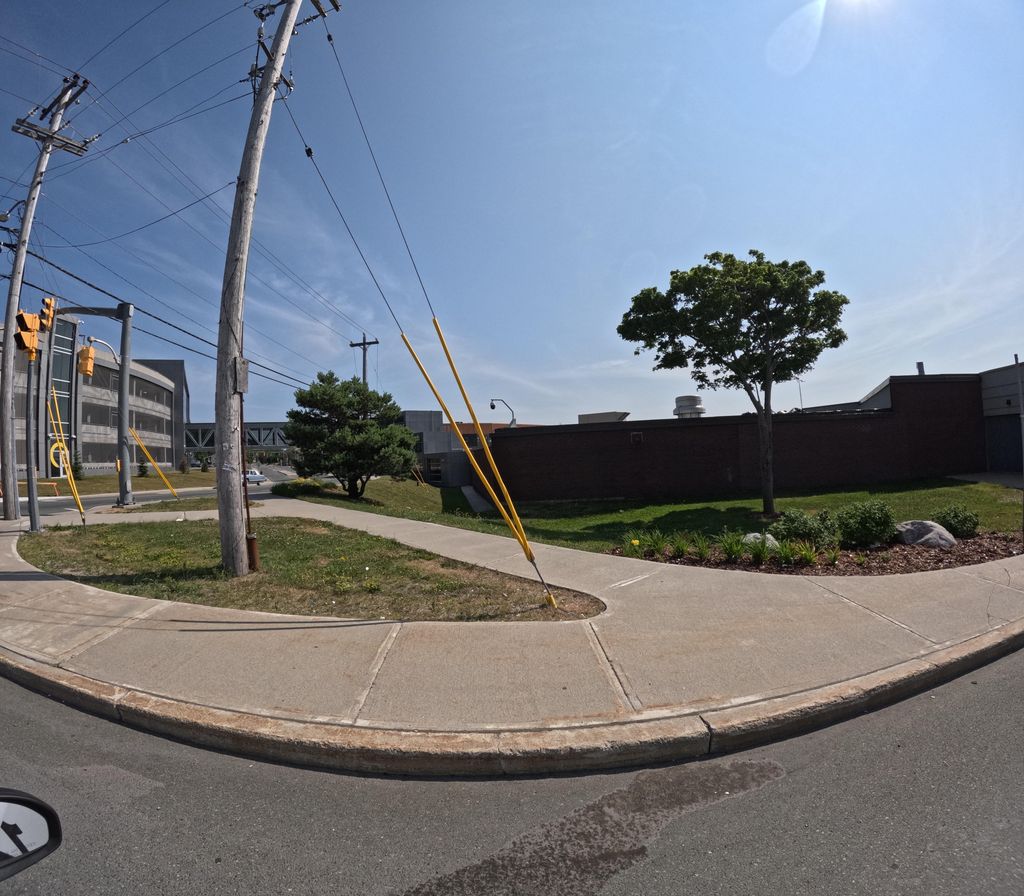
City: st_johns